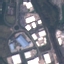
Label: Industrial